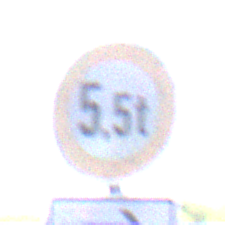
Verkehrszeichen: TatsaechlicheMasse
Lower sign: RichtungsangabeDurchPfeile5
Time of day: Midday
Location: Roofed (Underpass)
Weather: Clear
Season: NotSpecified
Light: Natural